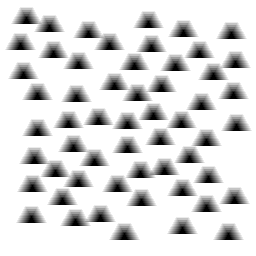
Squares: 0
Triangles: 56
Stars: 0
Total shapes: 56